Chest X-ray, PA view. Patient: 38 years old, sex M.
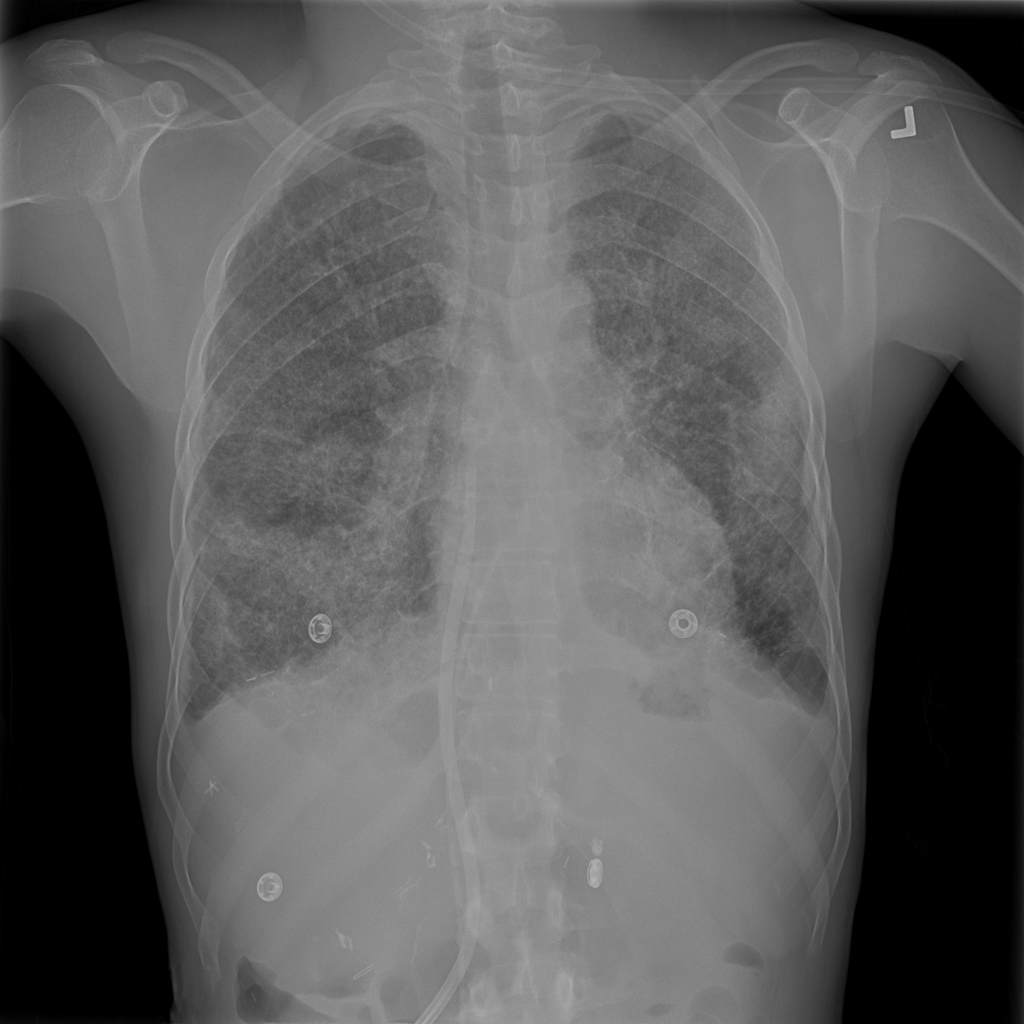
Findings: Consolidation, Effusion, Infiltration, Nodule